Question: Hey im in over my head in a recent project i started.
I got 8 tables that needs to be joined so that all the tables content will get displayed with 1 single query
But im struggling to come up with the right query as im quite new to SQL
I have made a database diagram that shows which relationship the keys have to each other, don't mind those that aren't assigned an arrow that is just information.

So basically I just want all the 8 tables joined in so a way that I via a php script can write eg.
$result = mysql_query("SQL");
$row = mysql_fetch_array($result);
$id = $row["value"];
Of course I will be using some sort of loop to display multiply items
It will end out in multiply items on my frontpage that should be displayed by newest item from that category which I hope and assume is a simple where to the join.
But all in all, the thing im looking for is an SQL that joins the 8 tables with 1 query so that I can use any information from any of the 8 tables.
I think i found a working solution
'''
SELECT *
FROM Deal d
INNER JOIN DealPrice dp ON d.Id = dp.DealId
LEFT JOIN DealMedia dm ON d.Id = dm.DealId
LEFT JOIN StorageFile sf ON dm.Id = sf.binId AND sf.name = 'original_t'
LEFT JOIN DealLocation dl ON d.Id = dl.dealid
LEFT JOIN Location l ON dl.location = l.id
LEFT JOIN DealCategoryAssoc dca ON d.Id = dca.DealId
LEFT JOIN DealCategory dc ON dca.CategoryId = dc.id
LEFT JOIN I18N i ON dc.id = i.relatedId AND i.model = 'DealCategory' AND i.language = 'da_dk'
'''
I found out there is another table DealLocation that i didnt take into my diagram therefore i altered the code myself a little
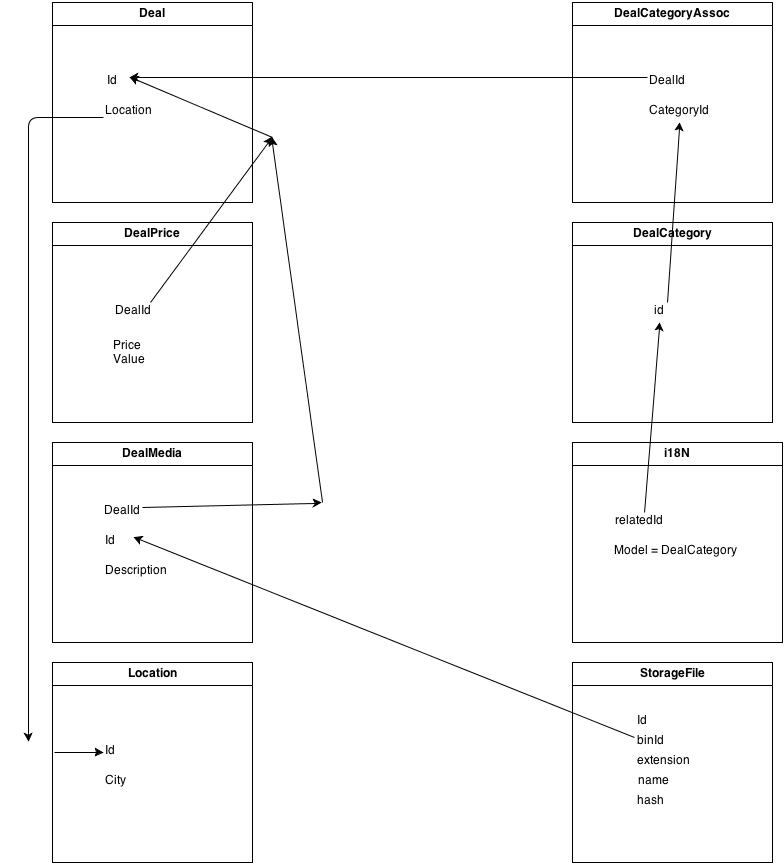
Answer: Just identify the top entity (all the entities are pointing at it - deal)
Then join into all the related tables one after the other...
'''
SELECT *
FROM Deal d
LEFT JOIN DealPrice dp ON d.Id = dp.DealId
LEFT JOIN DealMedia dm ON d.Id = dm.DealId
LEFT JOIN StorageFile sf ON dm.Id = sf.binId
LEFT JOIN Location l ON d.Id = l.Id
LEFT JOIN DealCategoryAssoc dca ON d.Id = dca.DealId
LEFT JOIN DealCategory dc ON dca.CategoryId = dc.id
LEFT JOIN i18N i ON dc.id = i.relatedId
'''